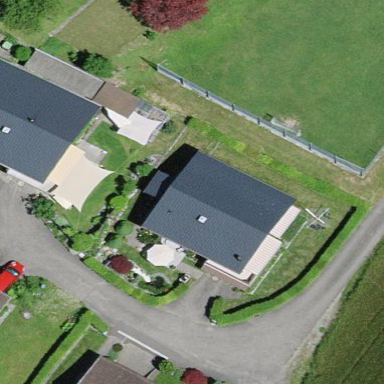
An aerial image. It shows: Residential building.